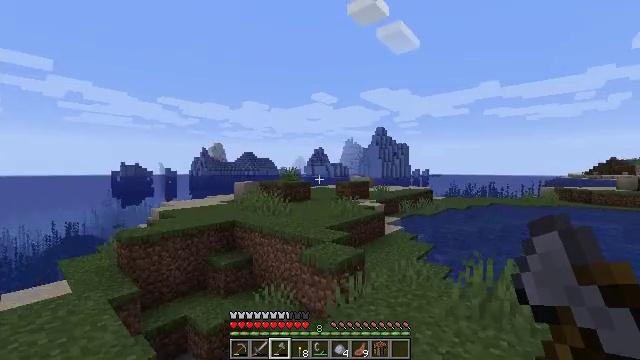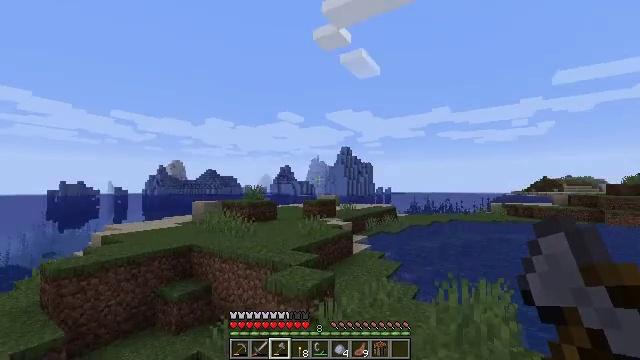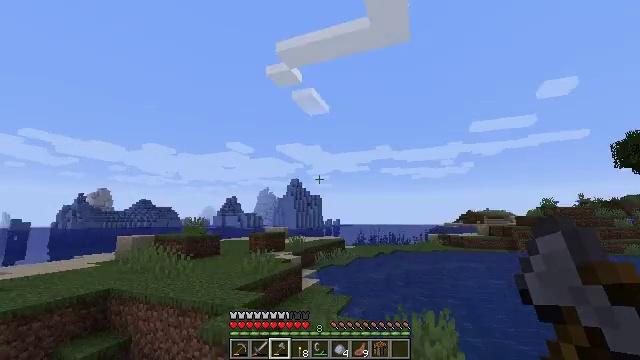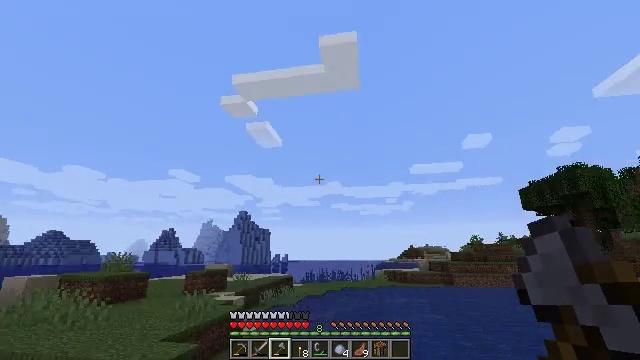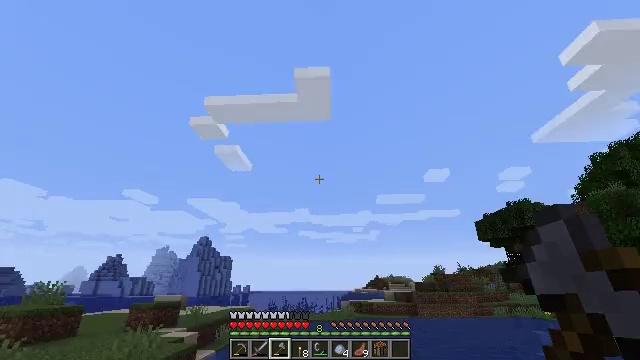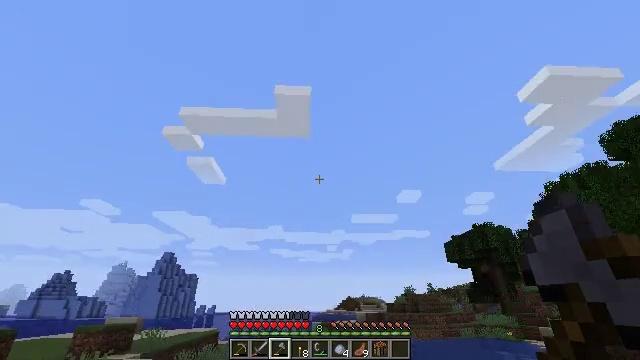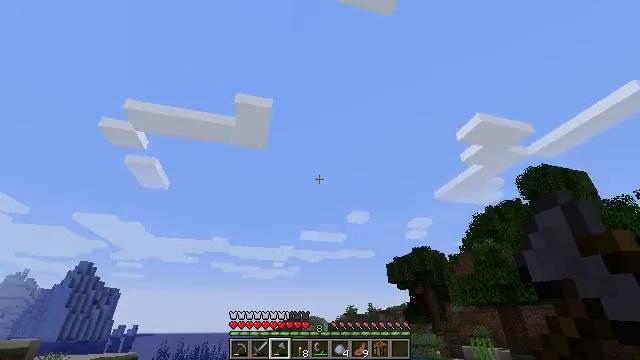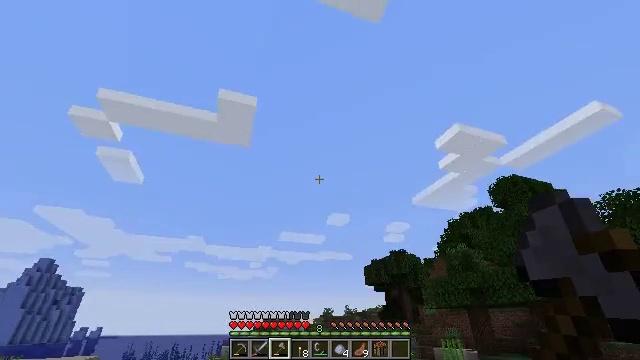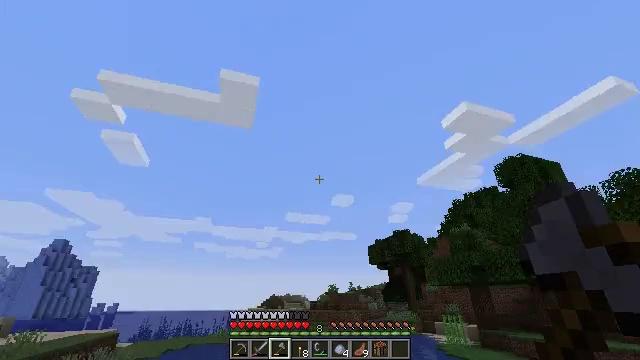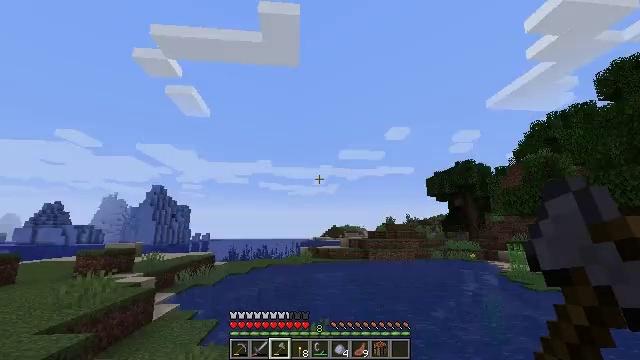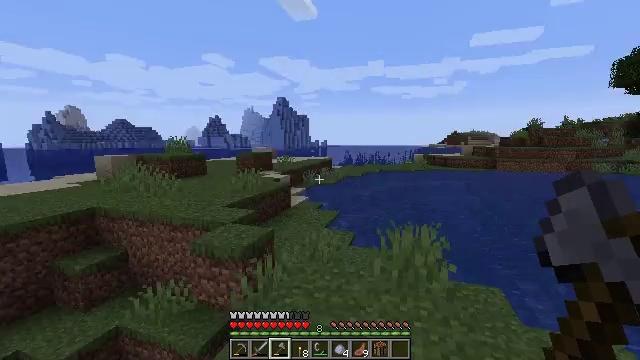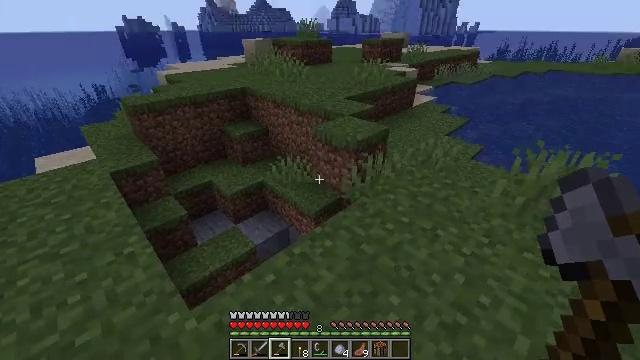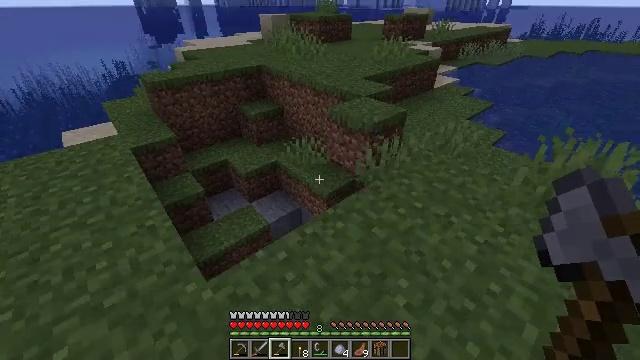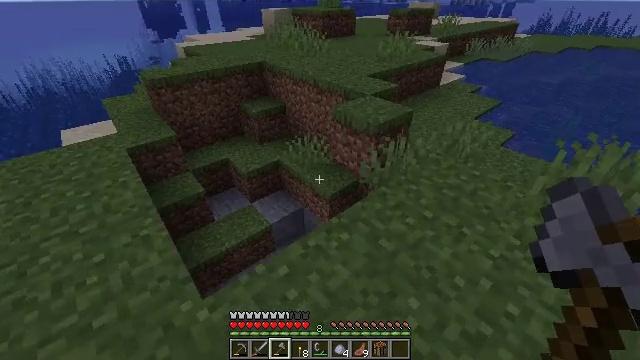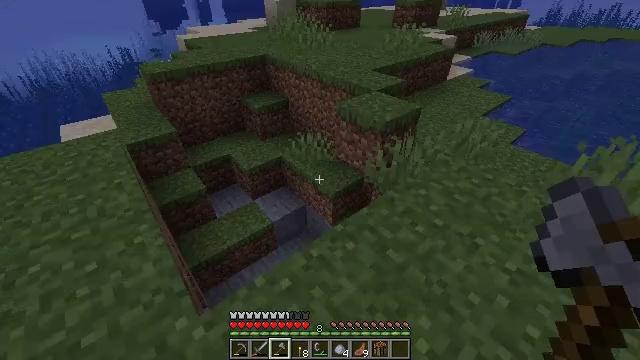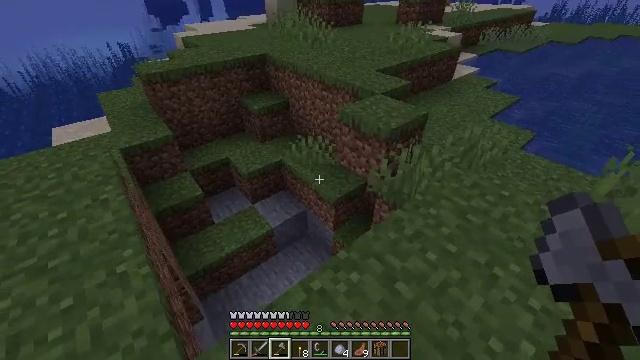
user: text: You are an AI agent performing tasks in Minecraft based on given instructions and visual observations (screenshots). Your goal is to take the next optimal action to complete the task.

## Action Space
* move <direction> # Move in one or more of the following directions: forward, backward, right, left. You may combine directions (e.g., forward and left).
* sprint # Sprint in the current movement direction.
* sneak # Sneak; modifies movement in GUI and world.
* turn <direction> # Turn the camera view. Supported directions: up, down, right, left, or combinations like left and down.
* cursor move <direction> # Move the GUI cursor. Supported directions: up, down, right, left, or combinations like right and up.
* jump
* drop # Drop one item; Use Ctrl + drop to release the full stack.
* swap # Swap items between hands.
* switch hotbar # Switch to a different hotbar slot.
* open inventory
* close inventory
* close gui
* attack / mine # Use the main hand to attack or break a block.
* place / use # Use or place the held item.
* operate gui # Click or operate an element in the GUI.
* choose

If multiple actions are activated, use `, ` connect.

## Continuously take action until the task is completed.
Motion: motion action
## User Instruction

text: Dig up clay found underwater.
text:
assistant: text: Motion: move forward, turn right and up
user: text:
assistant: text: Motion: move forward, turn right and up
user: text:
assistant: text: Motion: turn right and up
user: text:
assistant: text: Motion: turn right and up
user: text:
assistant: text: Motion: turn right and up
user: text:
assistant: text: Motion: turn right and up
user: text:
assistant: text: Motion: turn right
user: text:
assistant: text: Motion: turn left and down
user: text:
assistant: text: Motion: turn left and down
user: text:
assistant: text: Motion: turn left and down
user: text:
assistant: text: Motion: turn left and down
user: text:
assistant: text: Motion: move forward, turn left and down
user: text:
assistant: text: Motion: move forward
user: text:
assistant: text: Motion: move forward, turn down
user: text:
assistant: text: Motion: move forward
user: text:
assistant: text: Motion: move forward
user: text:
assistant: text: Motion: move forward and move left
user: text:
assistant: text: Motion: move forward and move left
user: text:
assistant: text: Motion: move forward and move left, turn down
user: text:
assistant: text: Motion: move left
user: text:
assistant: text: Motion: move left, turn down
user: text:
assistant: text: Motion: move left, turn right and down
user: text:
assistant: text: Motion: move left, turn right and down
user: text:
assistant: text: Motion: move left, turn right and down
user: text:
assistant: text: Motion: move left, turn right and down
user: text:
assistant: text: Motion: move left, turn right and down
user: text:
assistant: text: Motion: move left, turn right and down
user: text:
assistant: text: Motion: move left, turn right and down
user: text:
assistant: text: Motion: move left, turn right
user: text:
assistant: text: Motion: move left, turn right